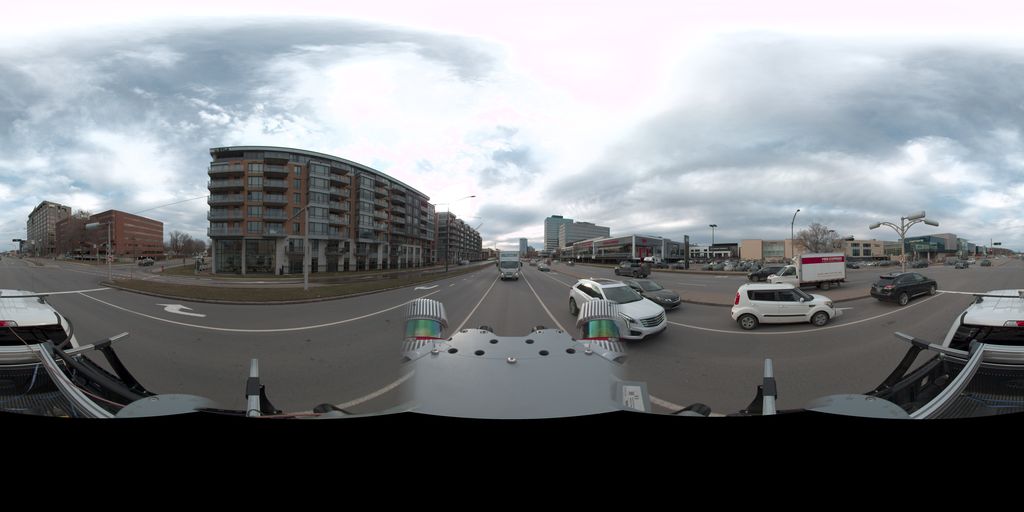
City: quebec_city